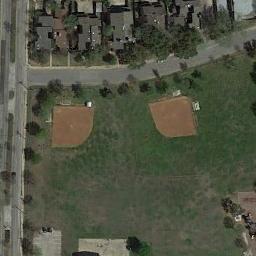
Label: baseball_diamond